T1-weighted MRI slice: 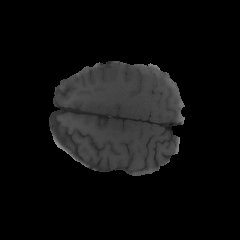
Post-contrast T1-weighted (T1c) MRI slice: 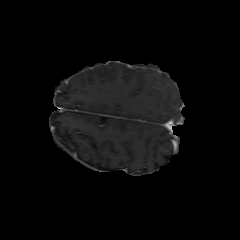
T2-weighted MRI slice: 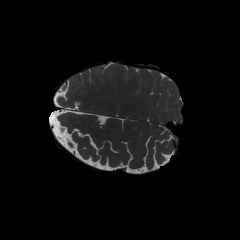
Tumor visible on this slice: no